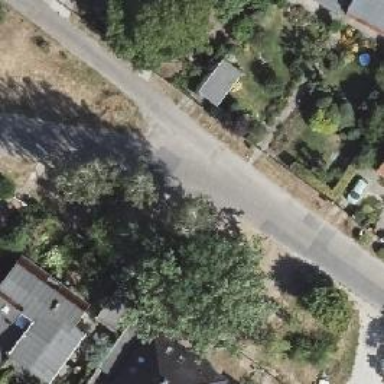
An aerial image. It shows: Residential road with asphalt surface.